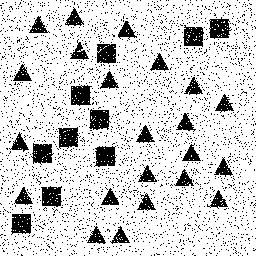
Squares: 10
Triangles: 22
Stars: 0
Total shapes: 32